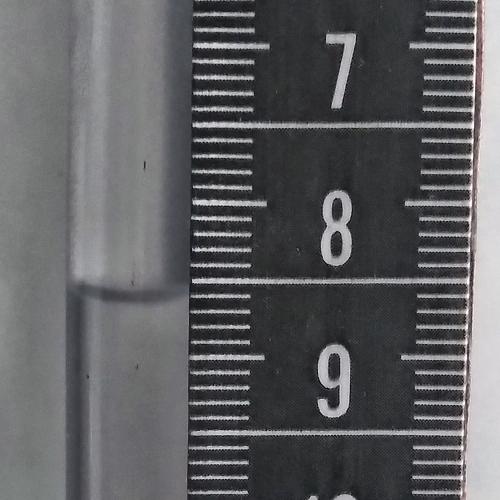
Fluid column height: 8.6 cm